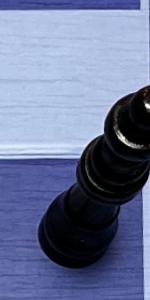
Label: Queen_Black